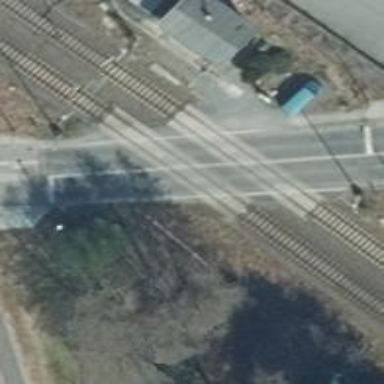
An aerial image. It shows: Level crossing with full barrier and saltire marking.